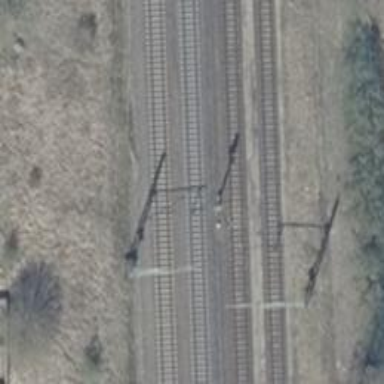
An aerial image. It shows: Railway signal.